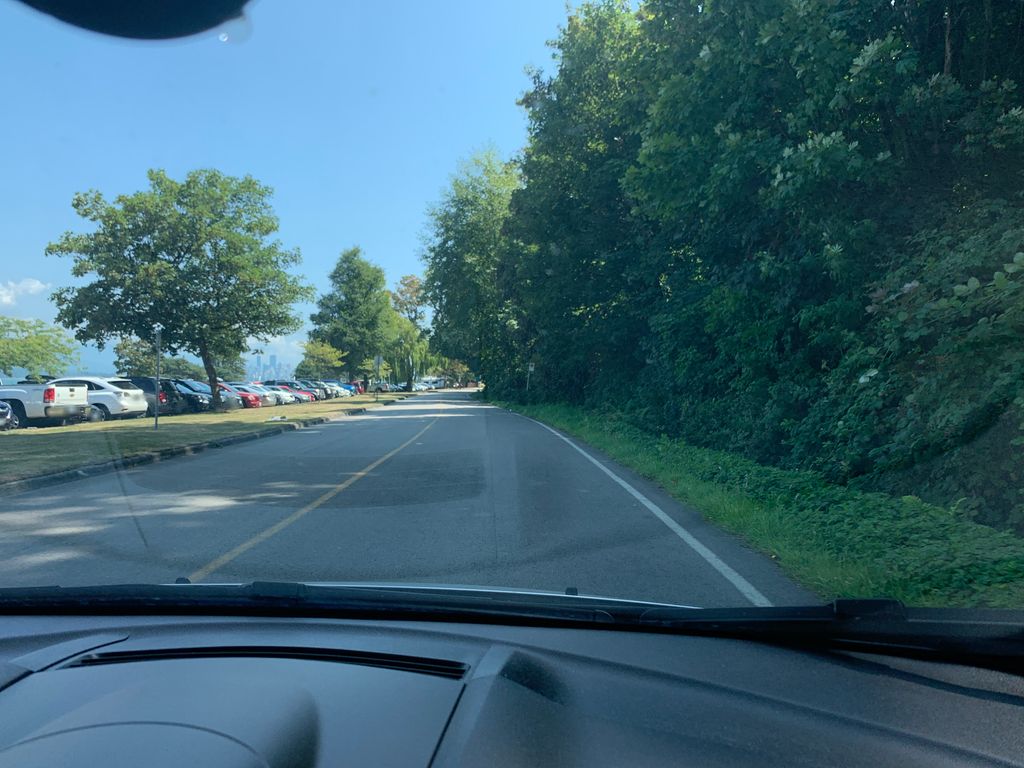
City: vancouver